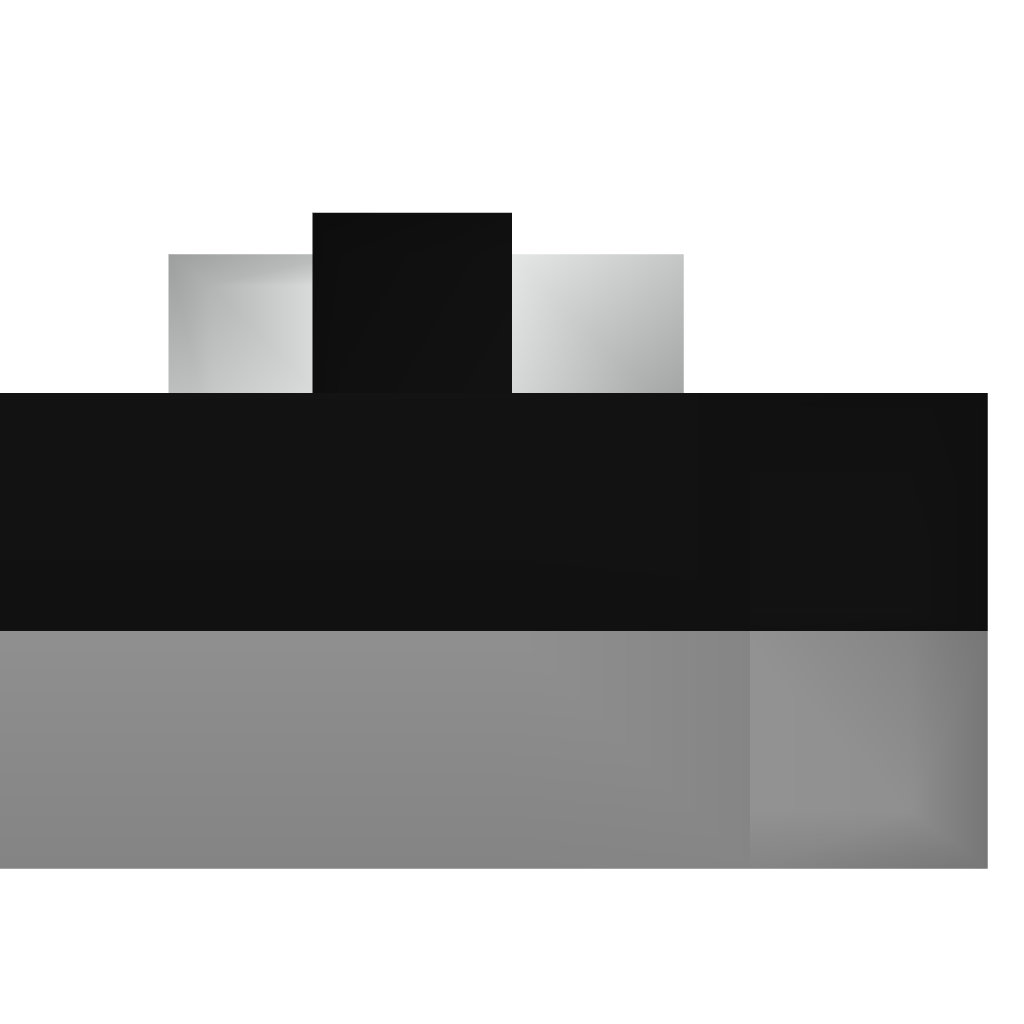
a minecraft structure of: simple piston door